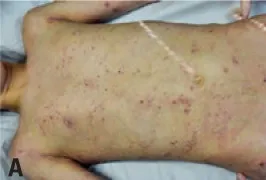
Frontal image of patient 1 before.
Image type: medical_photograph (skin_photograph)